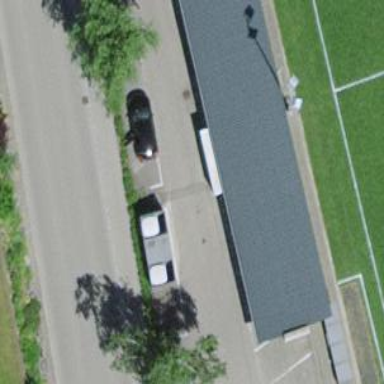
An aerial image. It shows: Carport structure.